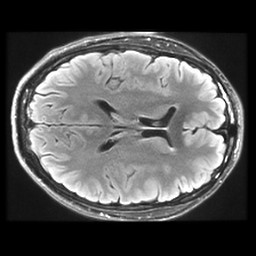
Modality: FLAIR
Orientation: axial
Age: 22
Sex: male
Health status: healthy
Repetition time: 12 s
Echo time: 0.09782 s